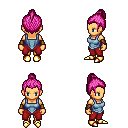
a pixel art fantasy rpg character, female body template, human, tanned skin, blue vest, red pants, pink short topknot hairstyle, cloth bracers, gold boots, four views (front, back, left, right), 2x2 character sprite sheet, small pixel art, hard edges, no anti-aliasing